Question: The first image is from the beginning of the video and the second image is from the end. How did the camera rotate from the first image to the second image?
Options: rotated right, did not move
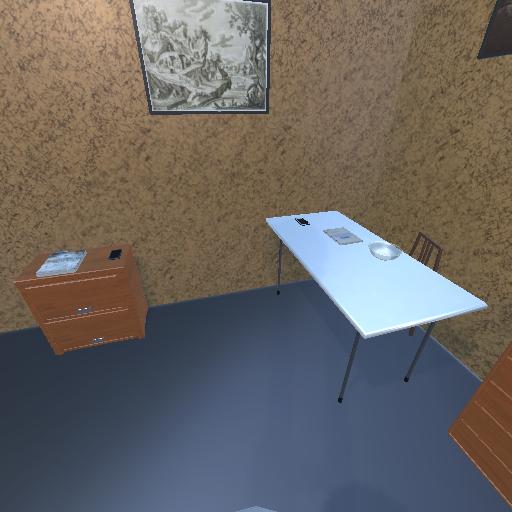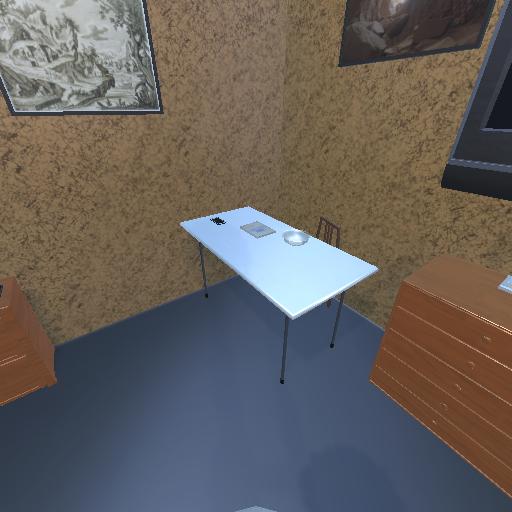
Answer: rotated right